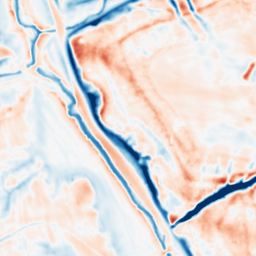
Category: multiscale
Decomposition family: dog_multiscale
Decomposition parameters: sigma_ratio: 1.6
n_scales: 4
base_sigma: 1
Upsampling method: bspline
Upsampling parameters: scale: 8
Upsampling scale: 8